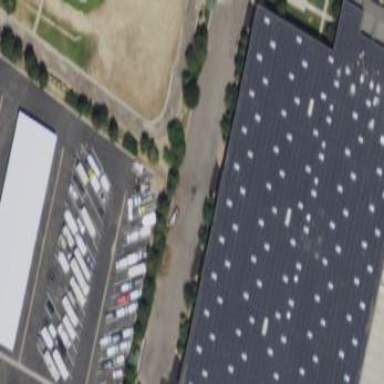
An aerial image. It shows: Warehouse building.